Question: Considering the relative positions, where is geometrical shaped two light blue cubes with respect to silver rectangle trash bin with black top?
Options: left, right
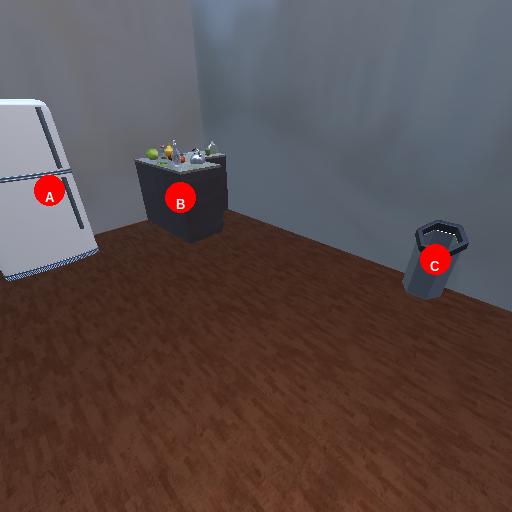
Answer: left